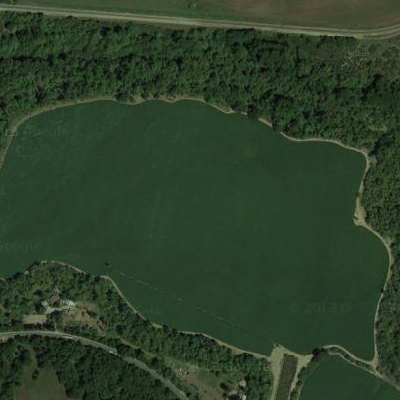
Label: RiverLake